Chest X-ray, AP view. Patient: 46 years old, sex F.
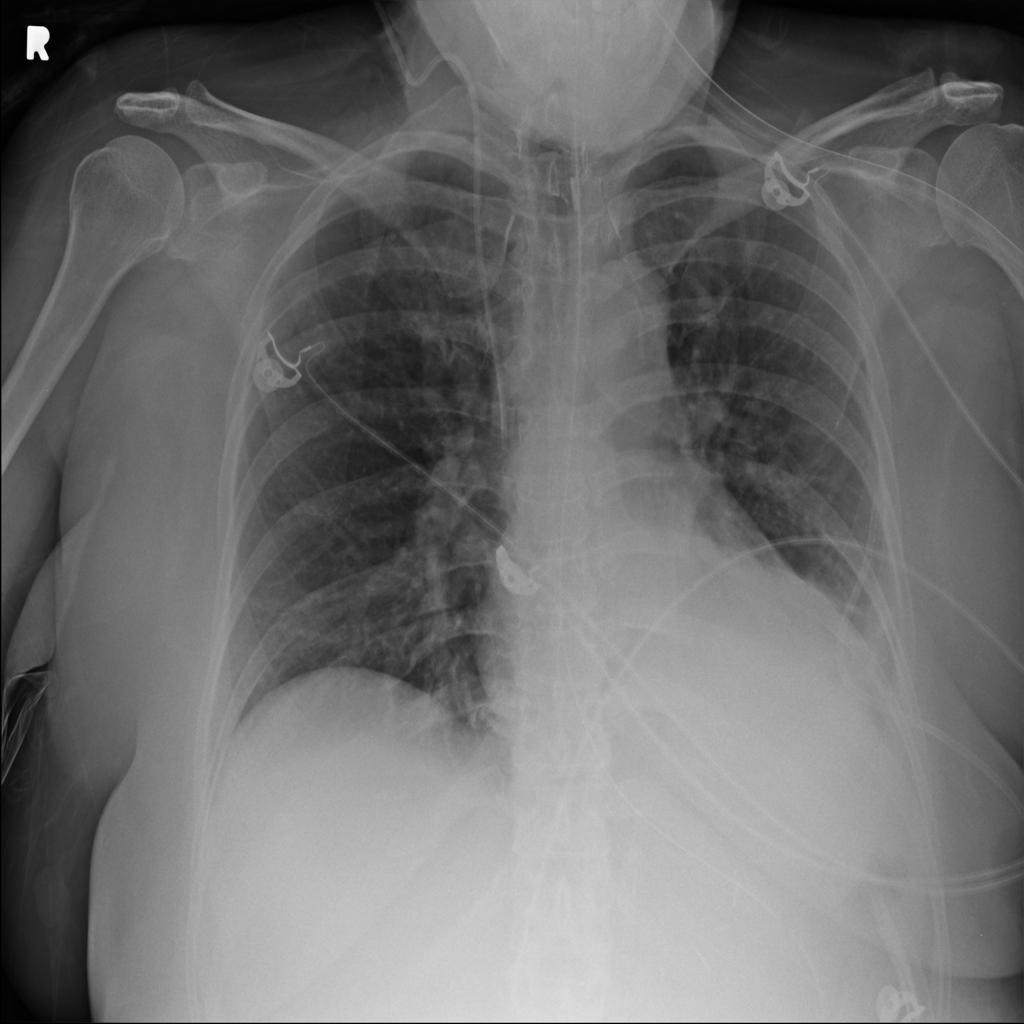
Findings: Atelectasis, Effusion, Infiltration